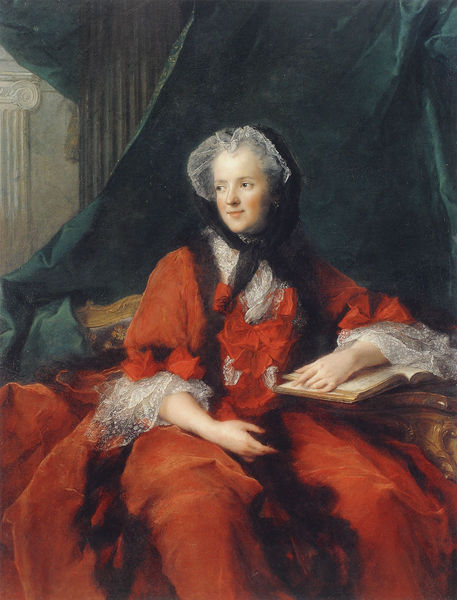
Titel: Maria Leszczynska, Königin von Frankreich
Künstler: Jean-Marc Nattier
Institution: Versailles, Musée National de Versailles et de Trianon
Schlagwörter: blau, gemälde, hand, weiß, grün, sitzen, finger, frankreich, frau, grau, hut, kleid, mund, nase, orange, pfeiler, profil, schwarz, stuhl, säule, zeichnung, blick, rot, tuch, haube, hochformat, schleife, alt, jung, arme, augen, barock, gesicht, kragen, spitze, ärmel, bildnis, hände, portrait, porträt, vorhang, öl, haare, reich, sitzend, renaissance, lächeln, bein, sofa, moderne, backen, romantik, treppe, bett, verträumt, canapee, antike, buch, denken, gemalt, älter, heft, volute, freundlich, kannelur, frühe neuzeit, neuzeit, vohang, fraundlich